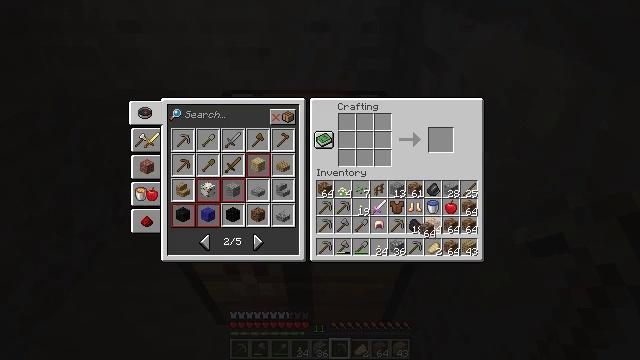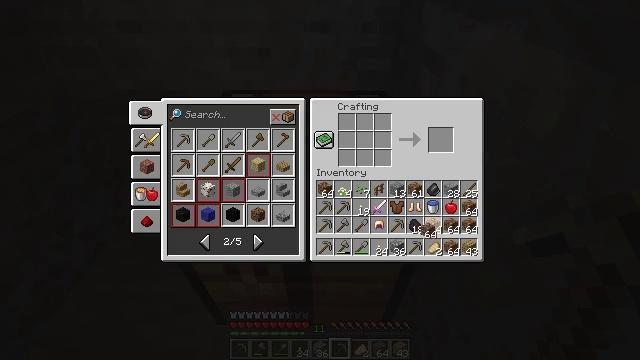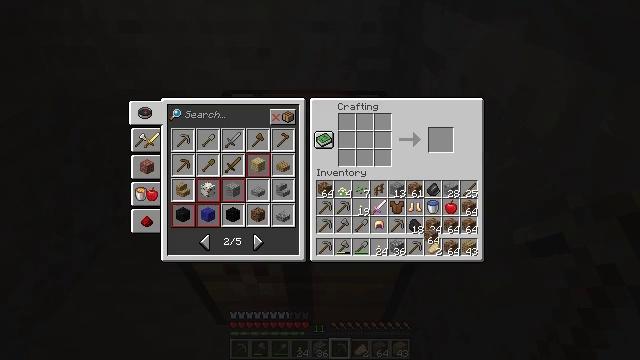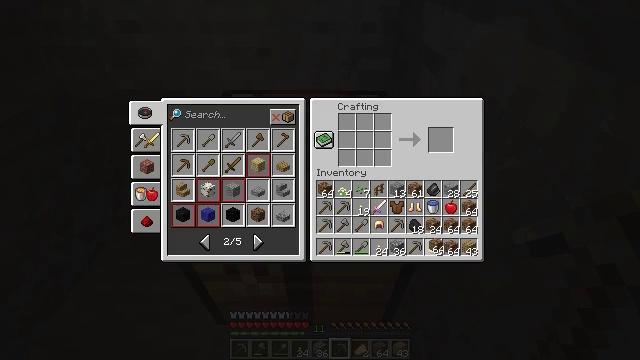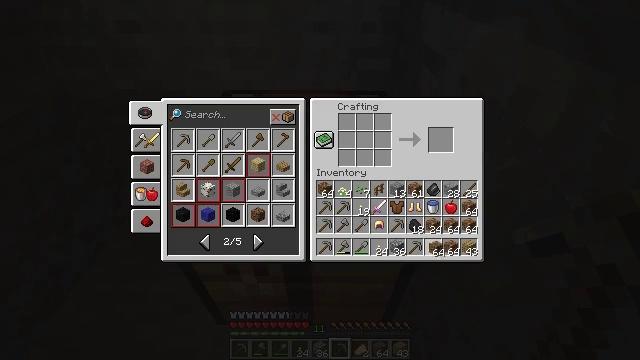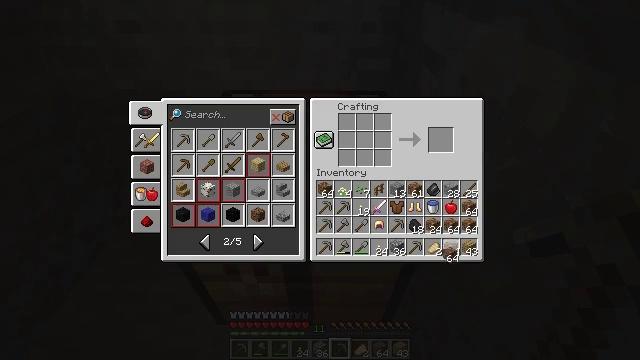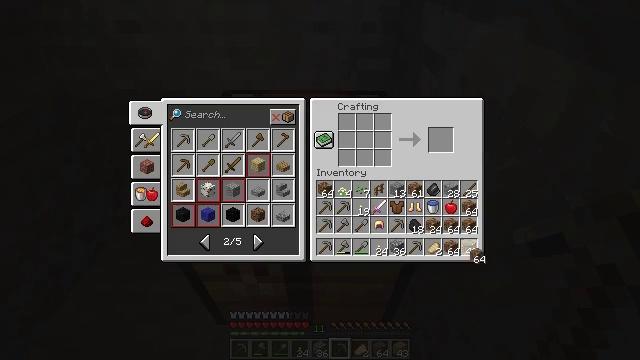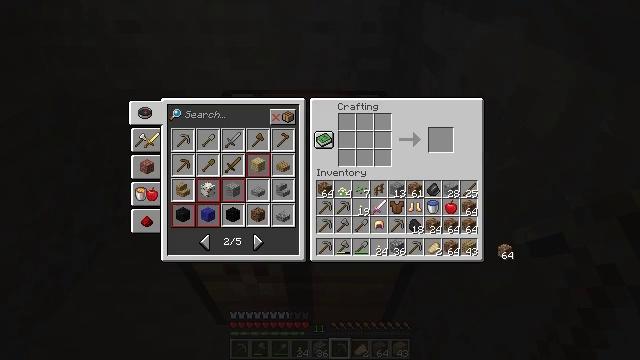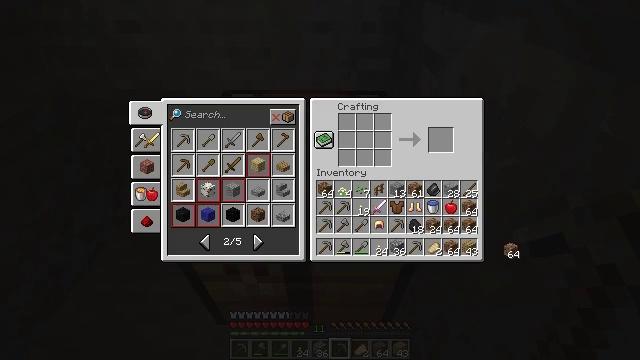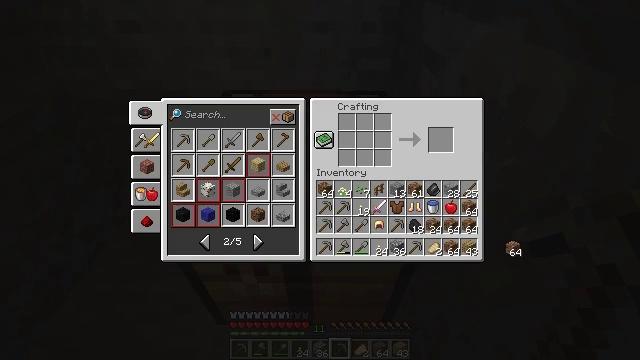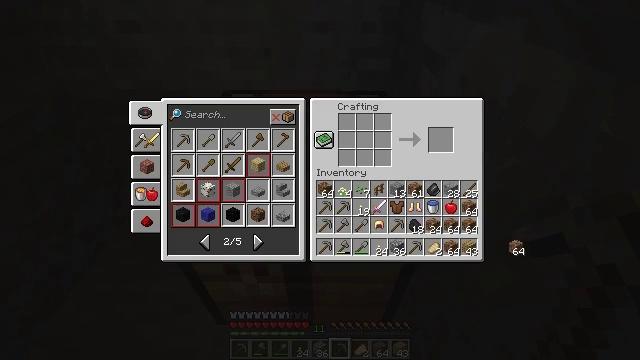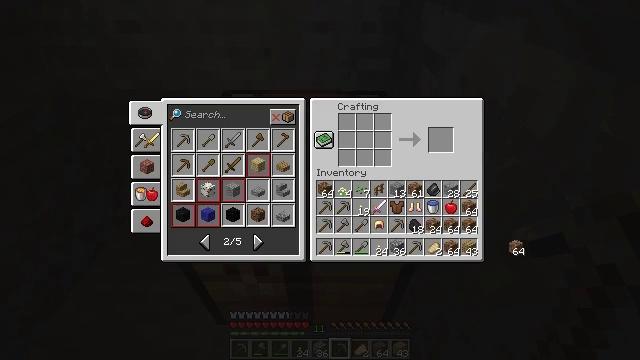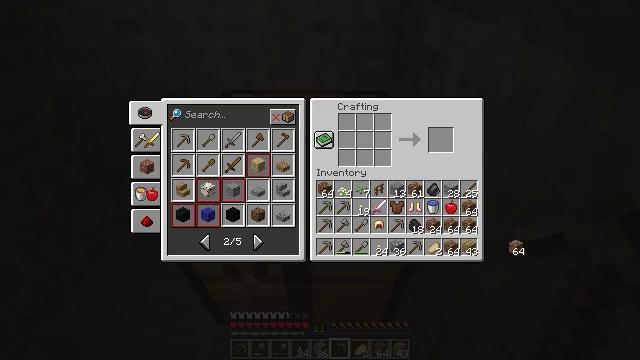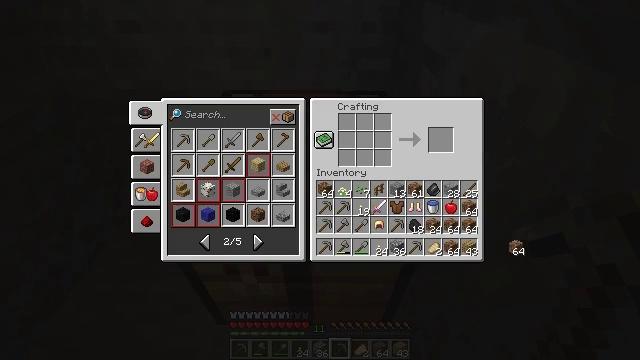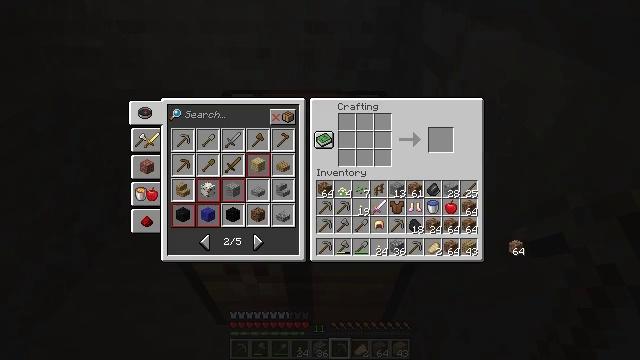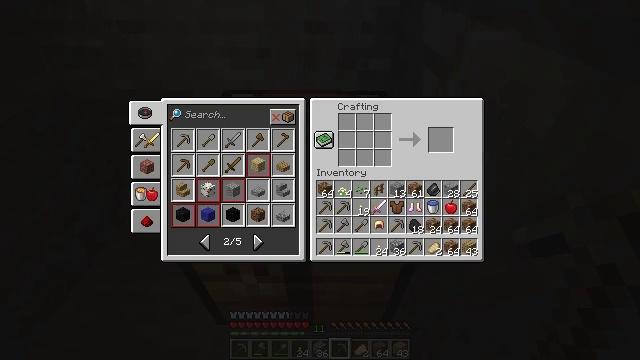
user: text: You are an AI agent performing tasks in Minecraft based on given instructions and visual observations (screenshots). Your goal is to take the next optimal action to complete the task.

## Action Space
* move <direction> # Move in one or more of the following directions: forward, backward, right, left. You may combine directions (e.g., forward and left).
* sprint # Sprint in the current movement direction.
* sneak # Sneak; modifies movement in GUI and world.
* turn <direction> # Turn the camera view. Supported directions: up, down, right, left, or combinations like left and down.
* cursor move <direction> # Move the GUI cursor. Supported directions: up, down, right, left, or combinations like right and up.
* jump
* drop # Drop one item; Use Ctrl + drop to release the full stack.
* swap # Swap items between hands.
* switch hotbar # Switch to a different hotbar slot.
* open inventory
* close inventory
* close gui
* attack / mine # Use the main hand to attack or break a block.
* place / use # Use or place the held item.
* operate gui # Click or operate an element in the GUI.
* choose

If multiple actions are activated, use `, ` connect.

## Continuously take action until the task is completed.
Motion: motion action
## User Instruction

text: Drop a dirt block.
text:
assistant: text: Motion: no_op
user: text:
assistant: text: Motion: no_op
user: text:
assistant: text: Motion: cursor move down
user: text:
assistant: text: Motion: no_op
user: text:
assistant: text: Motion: cursor move right
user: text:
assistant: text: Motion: cursor move right
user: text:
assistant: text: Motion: cursor move right
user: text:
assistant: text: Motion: no_op
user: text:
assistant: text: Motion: no_op
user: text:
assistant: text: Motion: no_op
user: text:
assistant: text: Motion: no_op
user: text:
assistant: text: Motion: no_op
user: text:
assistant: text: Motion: operate gui
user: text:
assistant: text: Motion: operate gui
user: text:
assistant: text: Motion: no_op
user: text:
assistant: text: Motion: no_op
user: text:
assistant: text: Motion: no_op
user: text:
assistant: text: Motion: no_op
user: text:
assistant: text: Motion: no_op
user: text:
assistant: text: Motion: no_op
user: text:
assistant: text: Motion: no_op